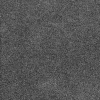
Atmospheric dust classification: dusty